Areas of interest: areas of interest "Xu Wei Art Museum"
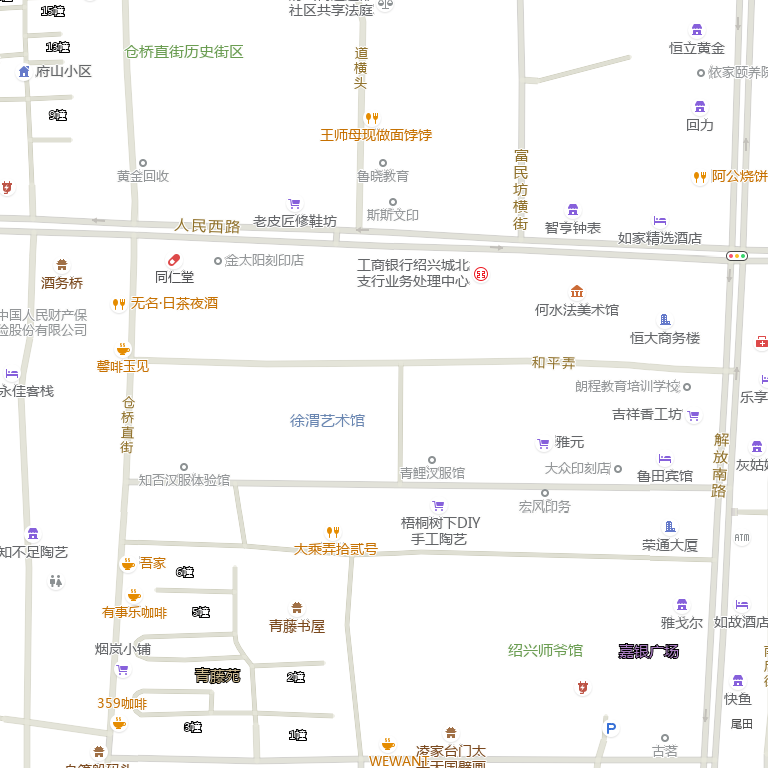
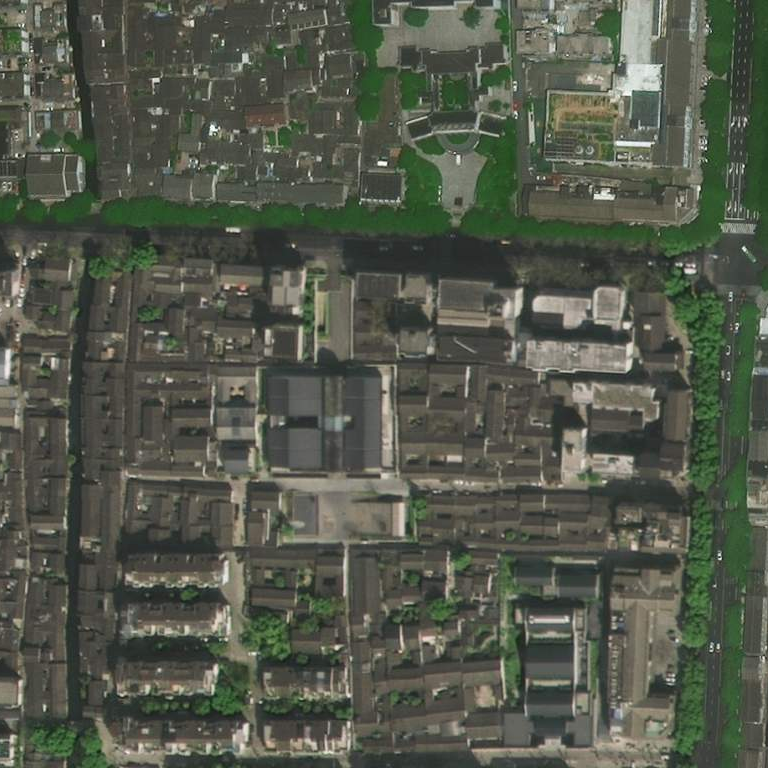